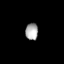
Tissue: lung
Cell type: T cells
Senescence score: 0.2224
Nuclear area (px): 206
Mean DAPI intensity: 170.704